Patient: sex F, age 69
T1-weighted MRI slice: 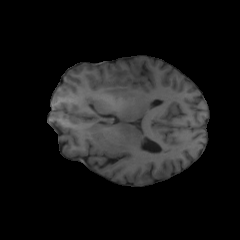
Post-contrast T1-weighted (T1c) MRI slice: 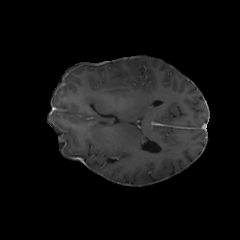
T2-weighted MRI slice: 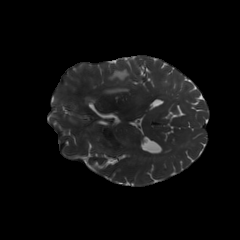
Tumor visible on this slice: yes
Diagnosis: Glioblastoma, IDH-wildtype
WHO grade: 4